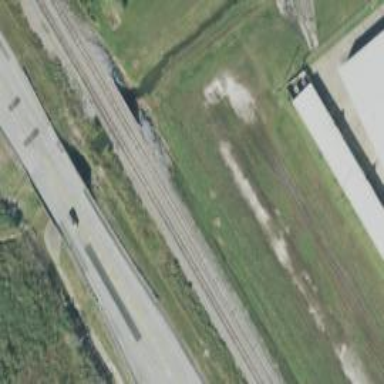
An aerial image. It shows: Bridge over railway siding.